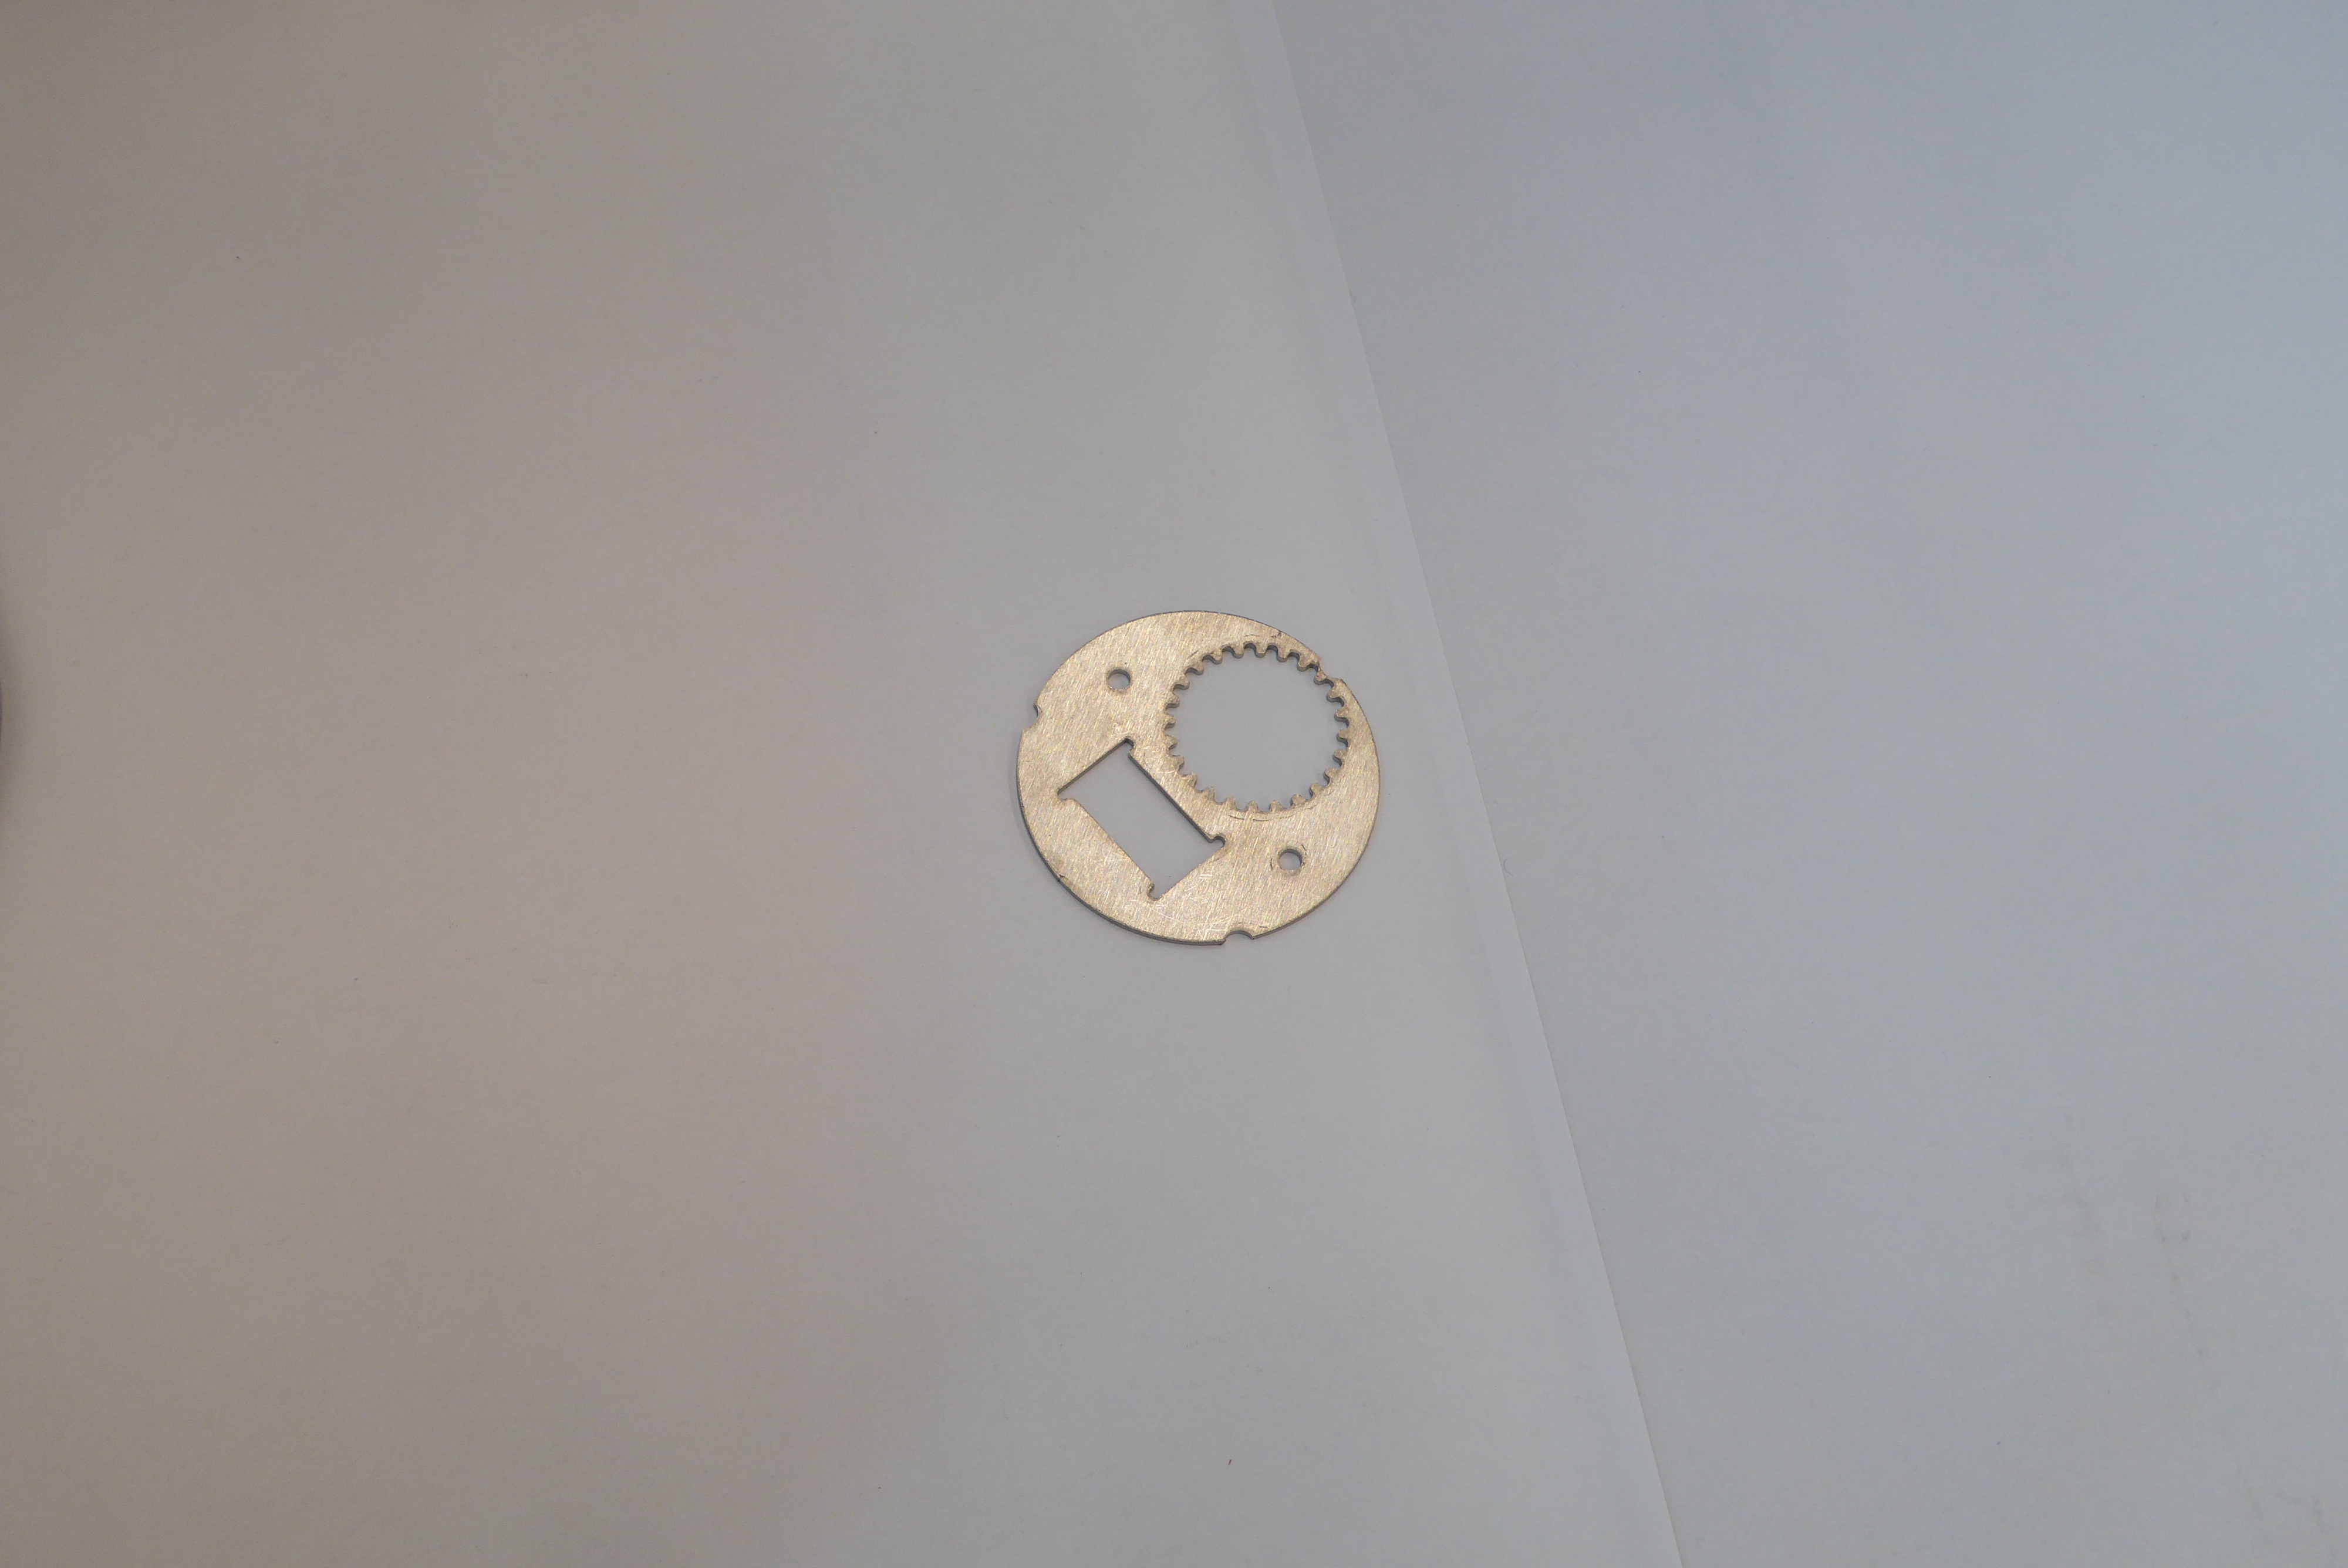
Label: Bottle Opener - Inlay